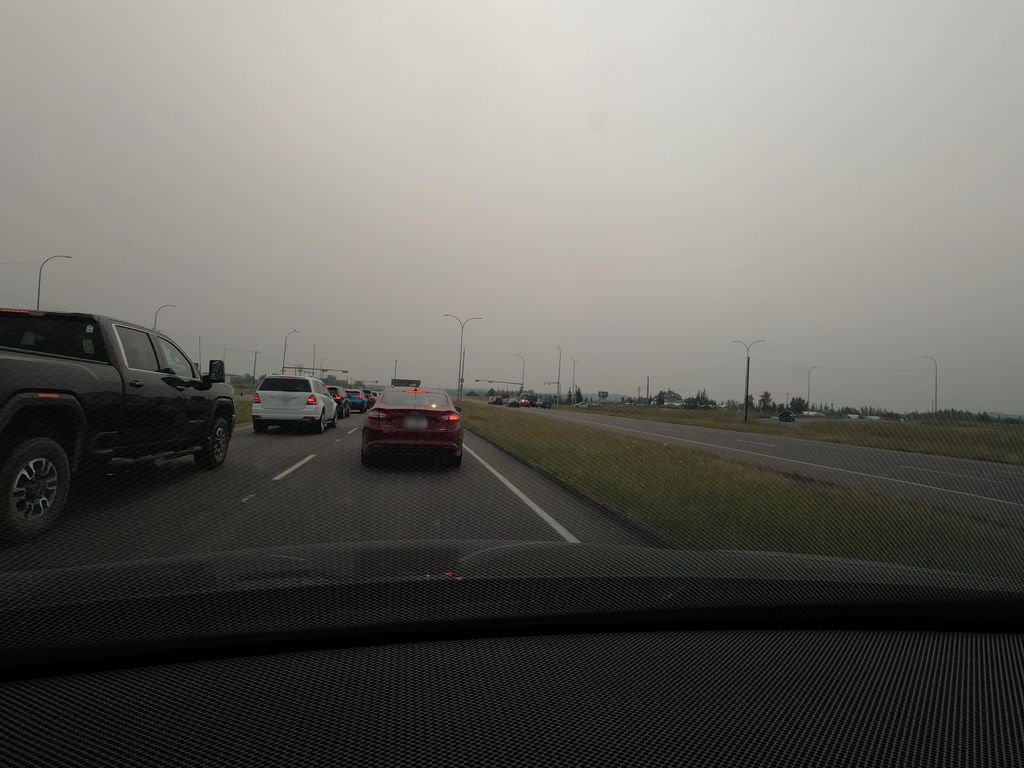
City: calgary